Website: lowes
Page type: billing-address
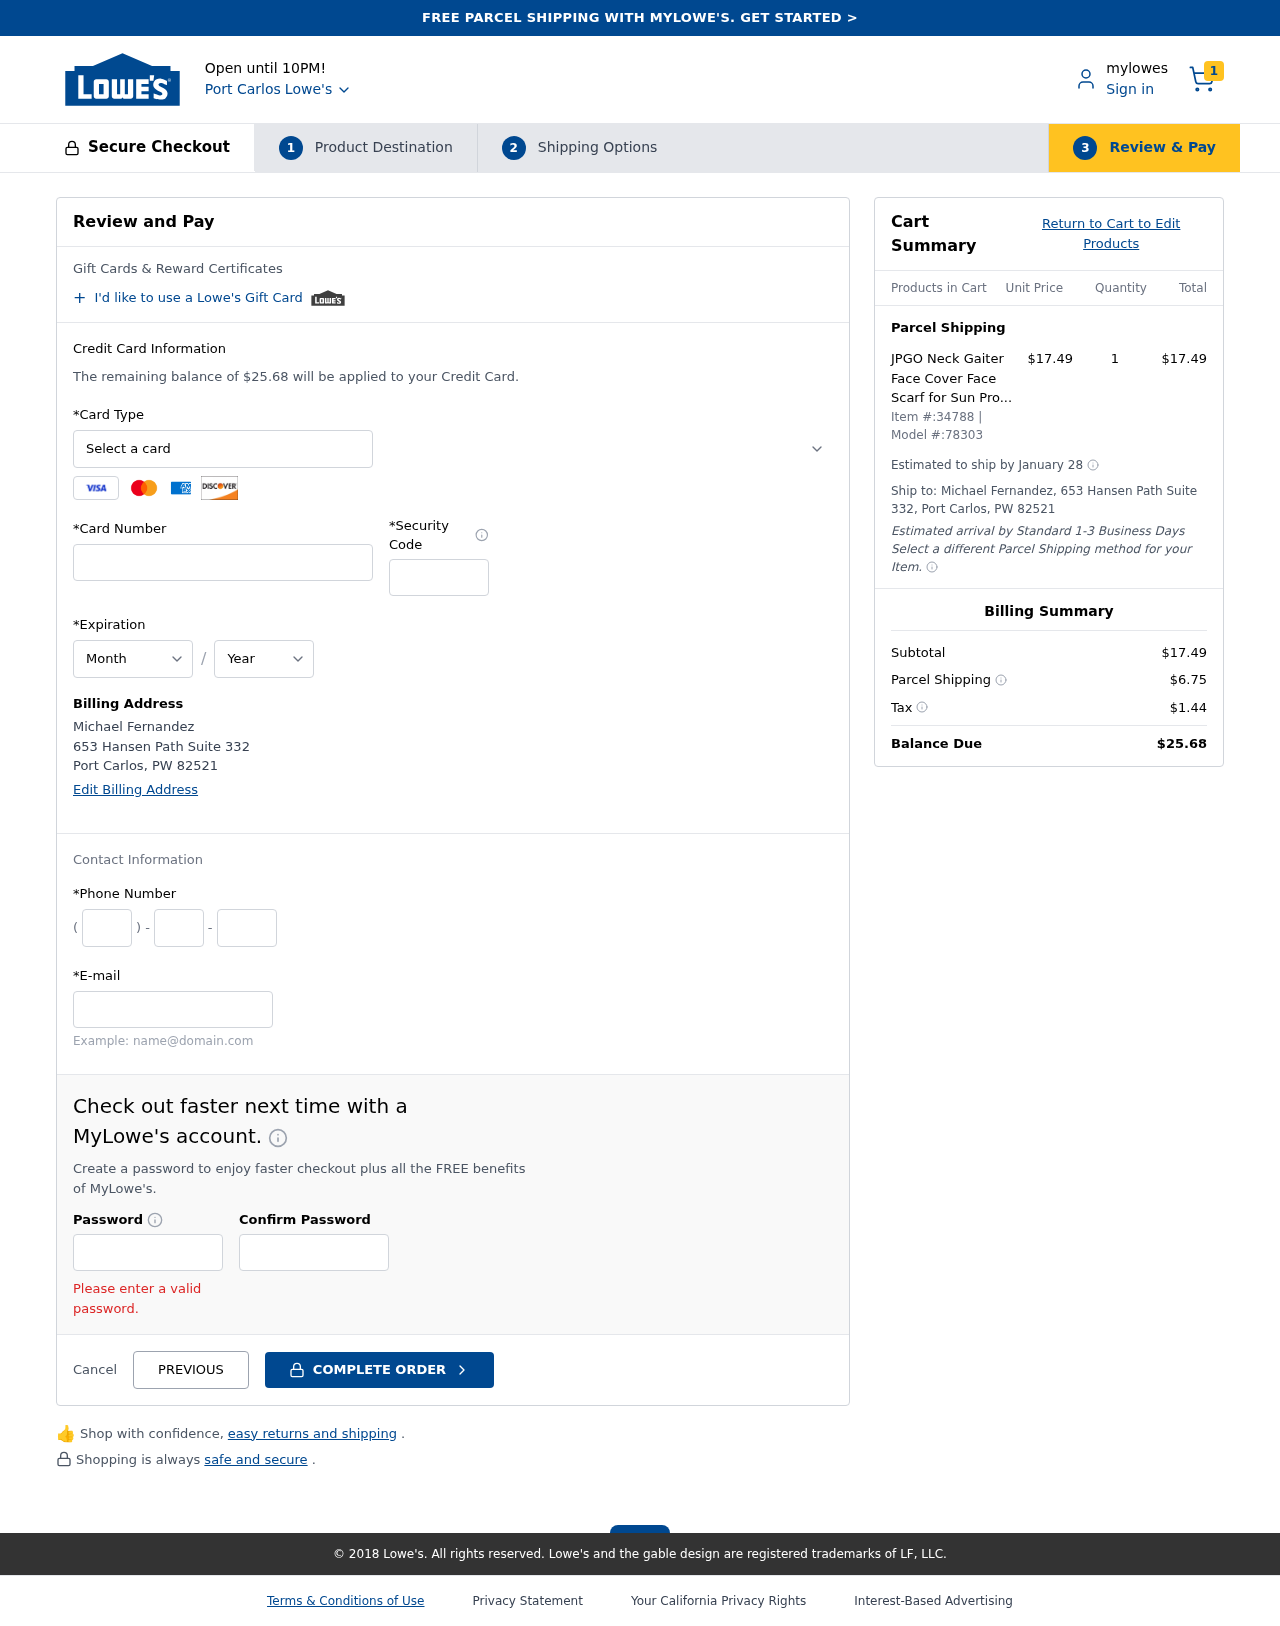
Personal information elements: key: PII_CARD_CVV
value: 634
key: PII_CARD_EXPIRY_MONTH
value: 01
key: PII_CARD_EXPIRY_YEAR
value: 30
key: PII_CARD_NUMBER
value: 2520 6830 6422 6434
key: PII_CARD_TYPE
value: Mastercard
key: PII_CITY
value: Port Carlos
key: PII_CITY_STATE_ZIP
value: Port Carlos, PW 82521
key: PII_EMAIL
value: mfernandez@yahoo.com
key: PII_FULLNAME
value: Michael Fernandez
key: PII_PHONE_AREA
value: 462
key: PII_PHONE_PREFIX
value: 407
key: PII_PHONE_SUFFIX
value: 7329
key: PII_STREET
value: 653 Hansen Path Suite 332
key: PII_FULLNAME2
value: Michael Fernandez
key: PII_STATE
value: PW
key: PII_STATE_ABBR
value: PW
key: PII_POSTCODE
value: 82521
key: PII_POSTCODE_FULL
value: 82521
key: PII_CITY_STATE
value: Port Carlos, PW
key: PII_POSTCODE_NUMERIC
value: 82521
Product elements: key: PRODUCT1_NAME
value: JPGO Neck Gaiter Face Cover Face Scarf for Sun Protection Washable Reusable Balaclava Bandana 1 Piec
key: PRODUCT1_PRICE
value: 17.49
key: PRODUCT1_QUANTITY
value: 1
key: PRODUCT_ITEM_NUMBER
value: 34788
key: PRODUCT_MODEL_NUMBER
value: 78303
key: PRODUCT1_LINE_TOTAL
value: $17.49
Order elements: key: ORDER_NUM_ITEMS
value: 1
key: ORDER_TOTAL
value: $25.68
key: ORDER_SHIPPING_DATE
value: January 28
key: ORDER_SUBTOTAL
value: $17.49
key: ORDER_SHIPPING_COST
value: $6.75
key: ORDER_TAX
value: $1.44